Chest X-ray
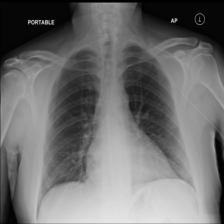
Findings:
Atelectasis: negative
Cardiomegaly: negative
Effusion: negative
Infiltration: negative
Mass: negative
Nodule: negative
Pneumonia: negative
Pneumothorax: negative
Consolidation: negative
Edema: negative
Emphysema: negative
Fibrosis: negative
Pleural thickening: negative
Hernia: negative